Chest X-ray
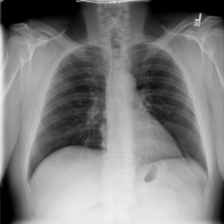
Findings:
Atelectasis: negative
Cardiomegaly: negative
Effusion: negative
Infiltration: negative
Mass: negative
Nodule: negative
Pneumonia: negative
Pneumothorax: negative
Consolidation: negative
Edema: negative
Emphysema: negative
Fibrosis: negative
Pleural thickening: negative
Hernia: negative